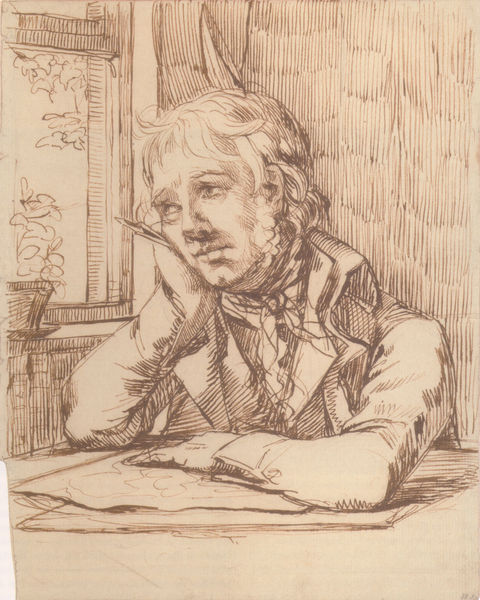
Titel: Selbstbildnis mit aufgestütztem Arm
Künstler: Caspar David Friedrich
Standort: Hamburg
Institution: Kunsthalle
Schlagwörter: blätter, feder, hand, kopf, mann, schatten, weiß, blumen, braun, fenster, frisur, haar, hintergrund, kariert, licht, mund, profil, raum, schwarz, skizze, stützen, tisch, zeichnung, zimmer, blick, tuch, karo, anzug, hemd, jacke, jung, wand, arm, arme, augen, gesicht, kleidung, kragen, rahmen, ärmel, bildnis, hände, portrait, porträt, vorhang, auge, haare, mantel, sitzend, blatt, musiker, pflanze, kinn, lippe, lippen, locken, traurig, blumentopf, topf, papier, halsband, studie, grafik, graphik, linien, sepia, friedrich, romantik, draussen, dichter, grübchen, poet, halstuch, maler, melancholie, melancholisch, muse, junge, nachdenklich, sinnieren, ellenbogen, aufstützen, gedanken, nachdenken, revers, selbstporträt, striche, tusche, denken, unterlage, fensterrahmen, kohle, linear, schraffuren, stich, schriftsteller, selbstbildnis, backenbart, denker, bleistift, manschette, manschetten, entwurf, malen, tischplatte, gedanke, stift, tinte, topfpflanze, junger mann, brief, schreiben, verliebt, aufgestützt, fensterbank, fernsicht, lord, schreiber, caspar david friedrich, fensterblick, träumen, rötel, zeichner, nachdenklichkeit, faul, goethezeit, schreibfeder, federzeichnung, poesie, eingebung, fensterwand, hinausschauen, am fenster, überlegen, handgelenk, grübeln, pomantik, füller, grimm, rötelzeichnung, schlegel, inspiration, halsschleife, melancolie, abschweifen, angst vor dem weißen blatt, blick aus dem fenster, fensetrrahmen, in gedanken, träumerei, ar, radieerung, sinnsuche